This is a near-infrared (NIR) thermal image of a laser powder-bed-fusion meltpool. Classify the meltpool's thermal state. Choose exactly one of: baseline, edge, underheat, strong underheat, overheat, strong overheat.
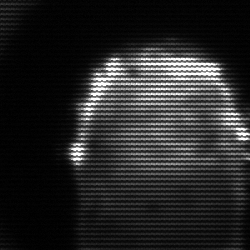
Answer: baseline